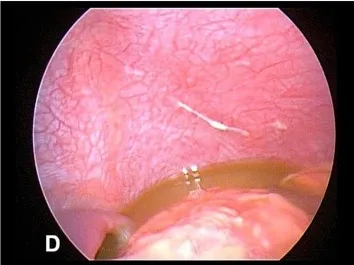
Right upper quadrant.
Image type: endoscopy (arthroscopy)